Interaction volume radius: 5 \u00c5
Interaction volume height: 10 \u00c5
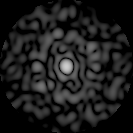
Disorder parameter: 0.8408